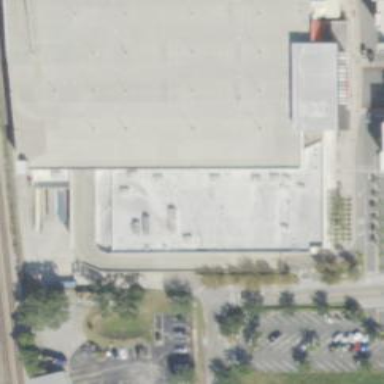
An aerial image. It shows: Commercial building.